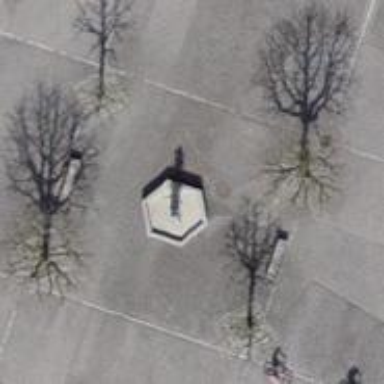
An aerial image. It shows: Fountain.